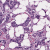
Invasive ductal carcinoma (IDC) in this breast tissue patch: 1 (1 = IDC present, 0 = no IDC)